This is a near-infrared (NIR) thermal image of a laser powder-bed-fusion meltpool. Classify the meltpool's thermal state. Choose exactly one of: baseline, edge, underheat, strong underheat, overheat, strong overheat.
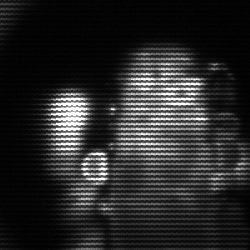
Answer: strong underheat